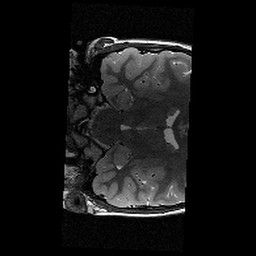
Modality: T2w
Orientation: coronal
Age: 11
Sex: female
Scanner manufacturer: siemens
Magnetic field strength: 3 T
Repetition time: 9.23 s
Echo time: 0.067 s